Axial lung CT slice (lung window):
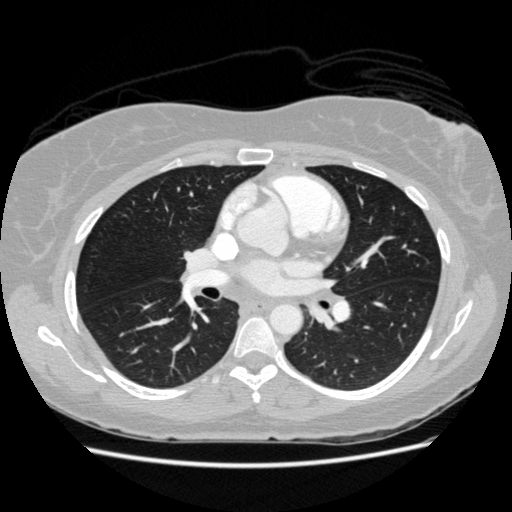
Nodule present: no